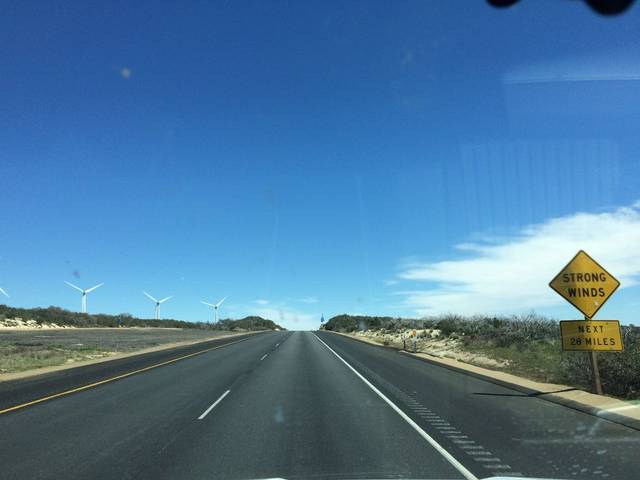
Region: United States
Coordinates: 32.703, -116.341